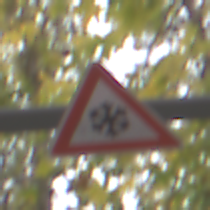
Verkehrszeichen: SchneeOderEisglaette
Umgebung: Outdoor, Nature
Tageszeit: MorningAfternoon
Wetter: Overcast
Licht: Natural
Jahreszeit: Autumn
Kontrast: LowContrast